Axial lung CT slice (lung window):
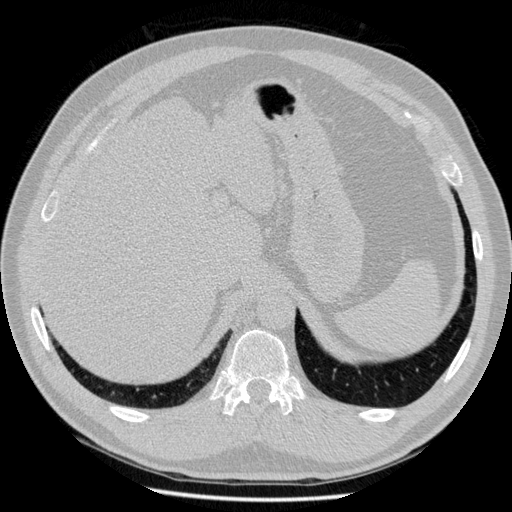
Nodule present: no